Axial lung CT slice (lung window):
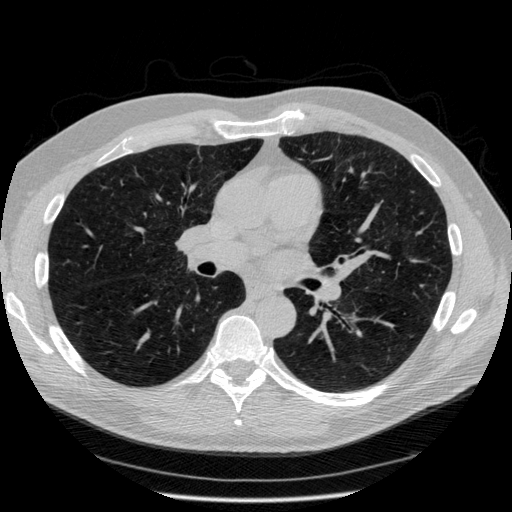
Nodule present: no